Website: lowes
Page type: account-dashboard
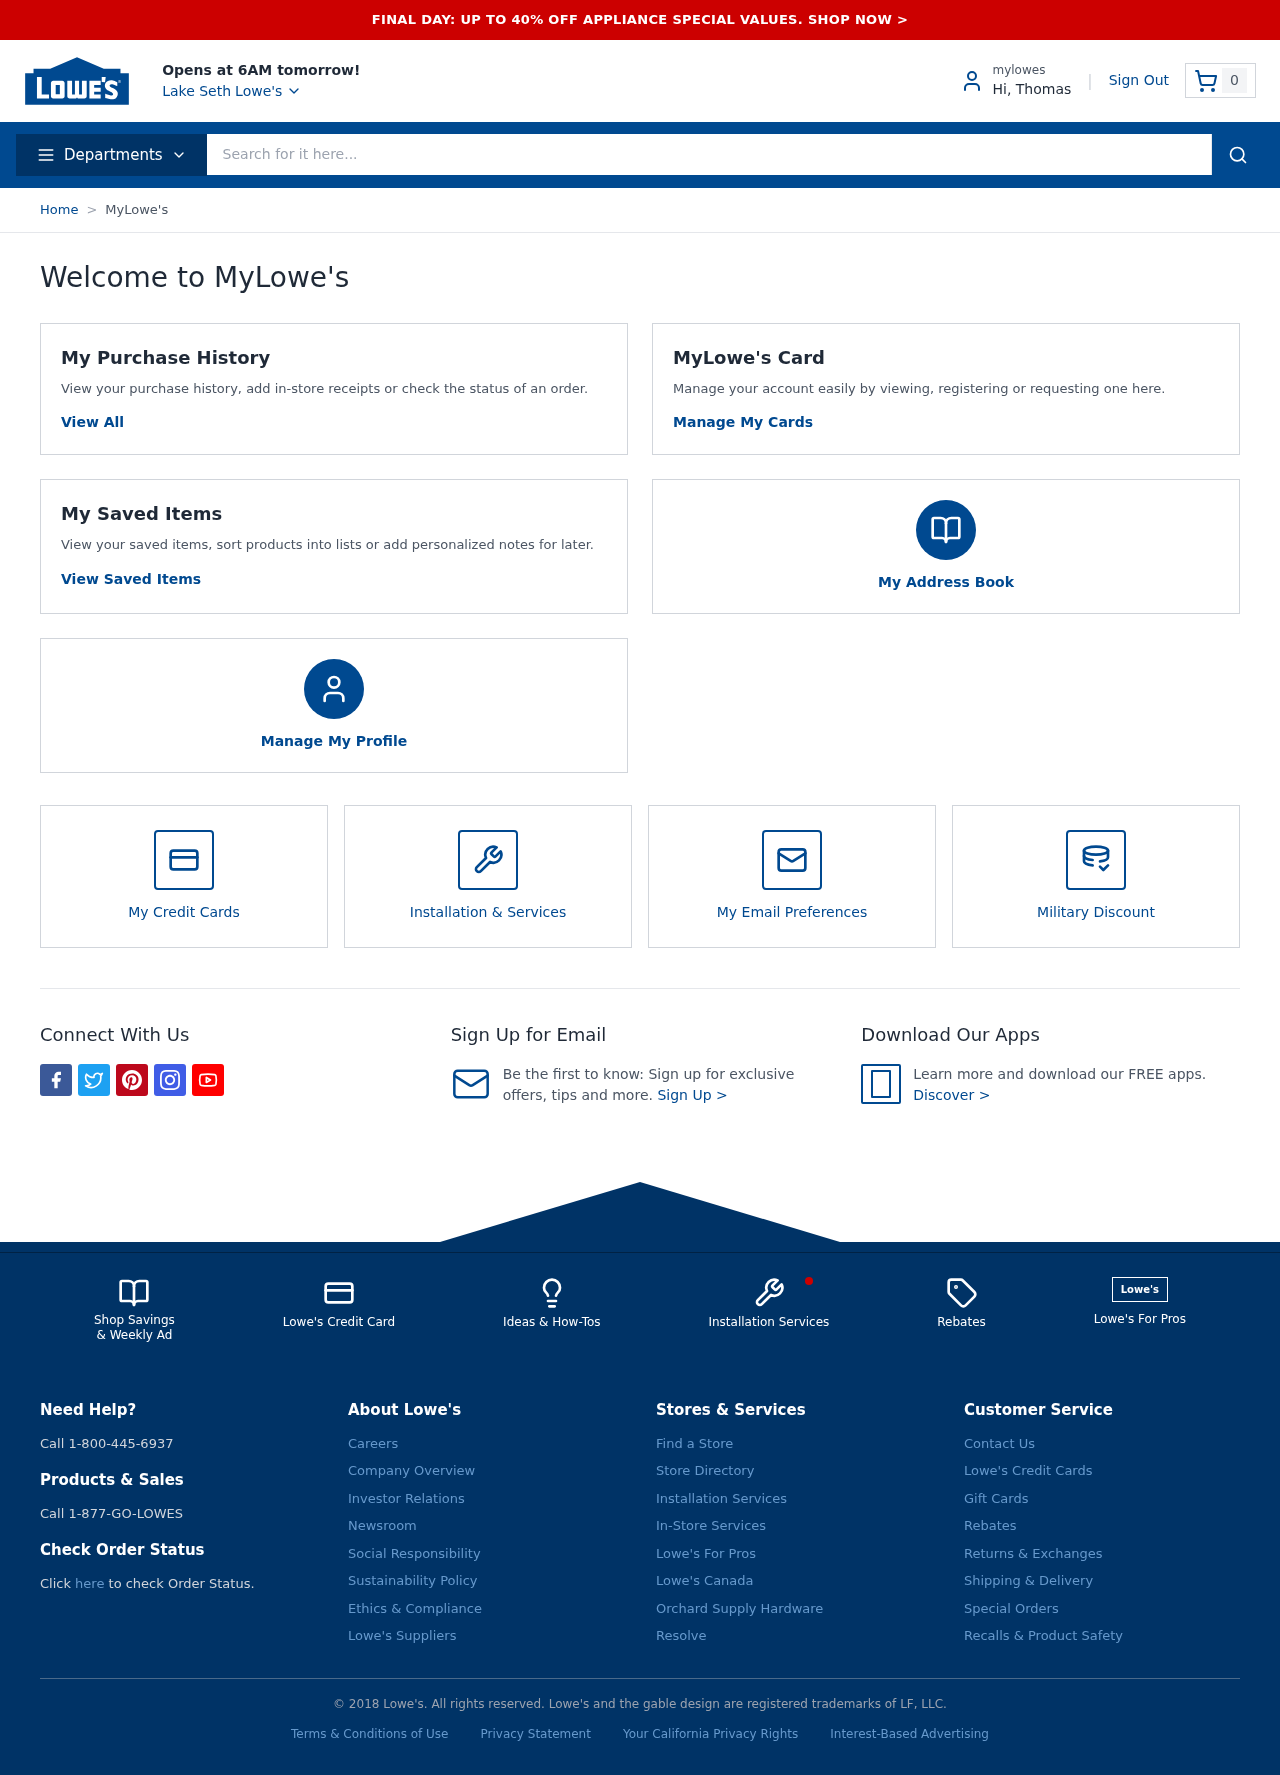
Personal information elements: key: PII_CITY
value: Lake Seth
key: PII_FIRSTNAME
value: Hi, Thomas
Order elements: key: ORDER_NUM_ITEMS
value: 0
Search elements: key: HEADER_SEARCH
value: Search for it here...